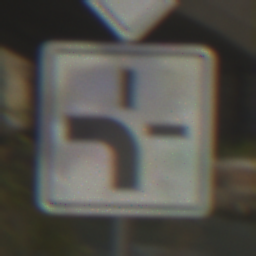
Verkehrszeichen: VerlaufVorfahrtsstrasse1
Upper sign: Vorfahrtsstrasse
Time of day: MorningAfternoon
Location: Outdoor (Suburban)
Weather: PartlyCloudy
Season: NotSpecified
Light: Natural